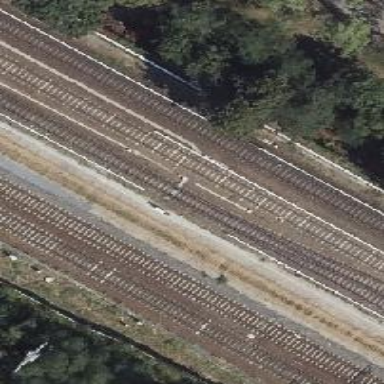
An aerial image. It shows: Yard used for service maintenance of electrified light rail railway.